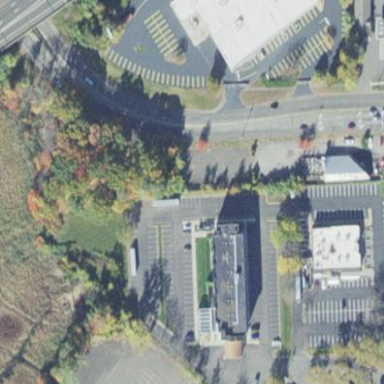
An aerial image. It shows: Parking area with asphalt surface.